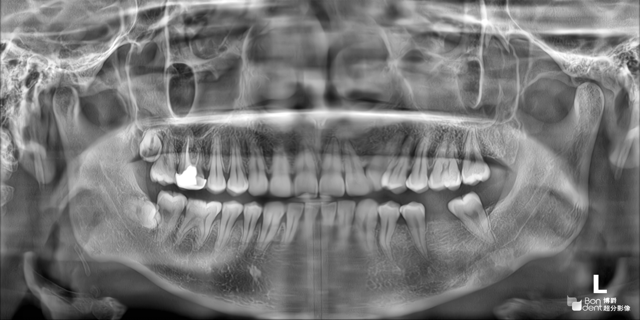
adult